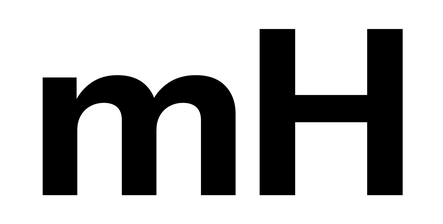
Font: InstrumentSans_Bold